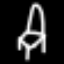
Label: chair